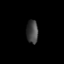
Tissue: skin
Cell type: Others
Senescence score: 0.7749
Nuclear area (px): 263
Mean DAPI intensity: 66.715